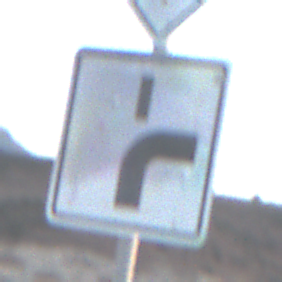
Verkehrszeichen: VerlaufVorfahrtsstrasse8
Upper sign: Vorfahrtsstrasse
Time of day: SunriseSunset
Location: Outdoor (Nature)
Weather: Clear
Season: NotSpecified
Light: Natural